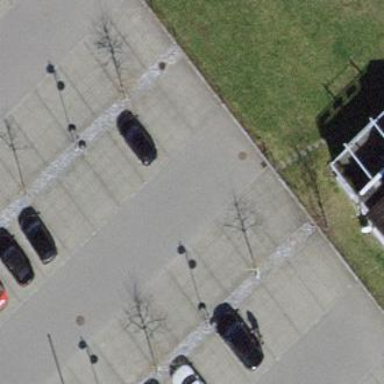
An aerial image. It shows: Charging station.